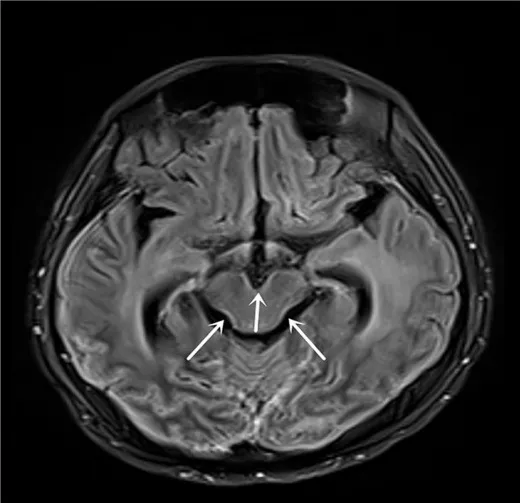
(C) MRI T2 FLAIR enhanced scan on September 18, 2019 showed medulla oblongata, pons, midbrain ventral, and dorsal lateral abnormally high signal shadows.
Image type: radiology (mri)